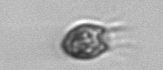
Label: Balanion